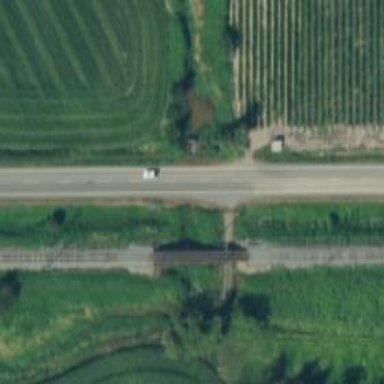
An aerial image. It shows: Culvert tunnel.